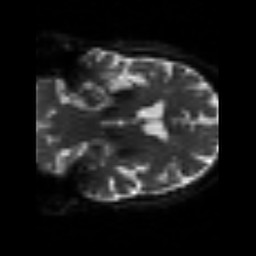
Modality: sbref
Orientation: coronal
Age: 72
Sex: male
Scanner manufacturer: siemens
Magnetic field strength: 3 T
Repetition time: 3.2 s
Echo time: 0.081 s